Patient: sex M, age 55
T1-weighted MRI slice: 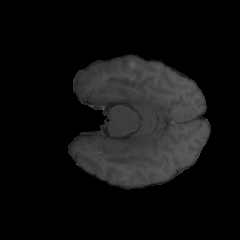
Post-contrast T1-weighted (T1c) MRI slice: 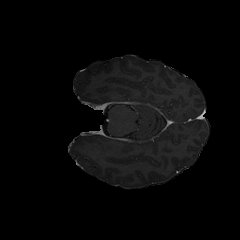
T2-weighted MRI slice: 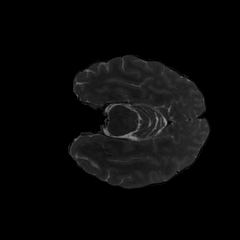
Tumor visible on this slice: no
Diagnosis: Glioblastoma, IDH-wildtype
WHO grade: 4